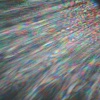
Label: sunburn